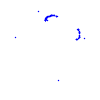
Particle: kaon